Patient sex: M
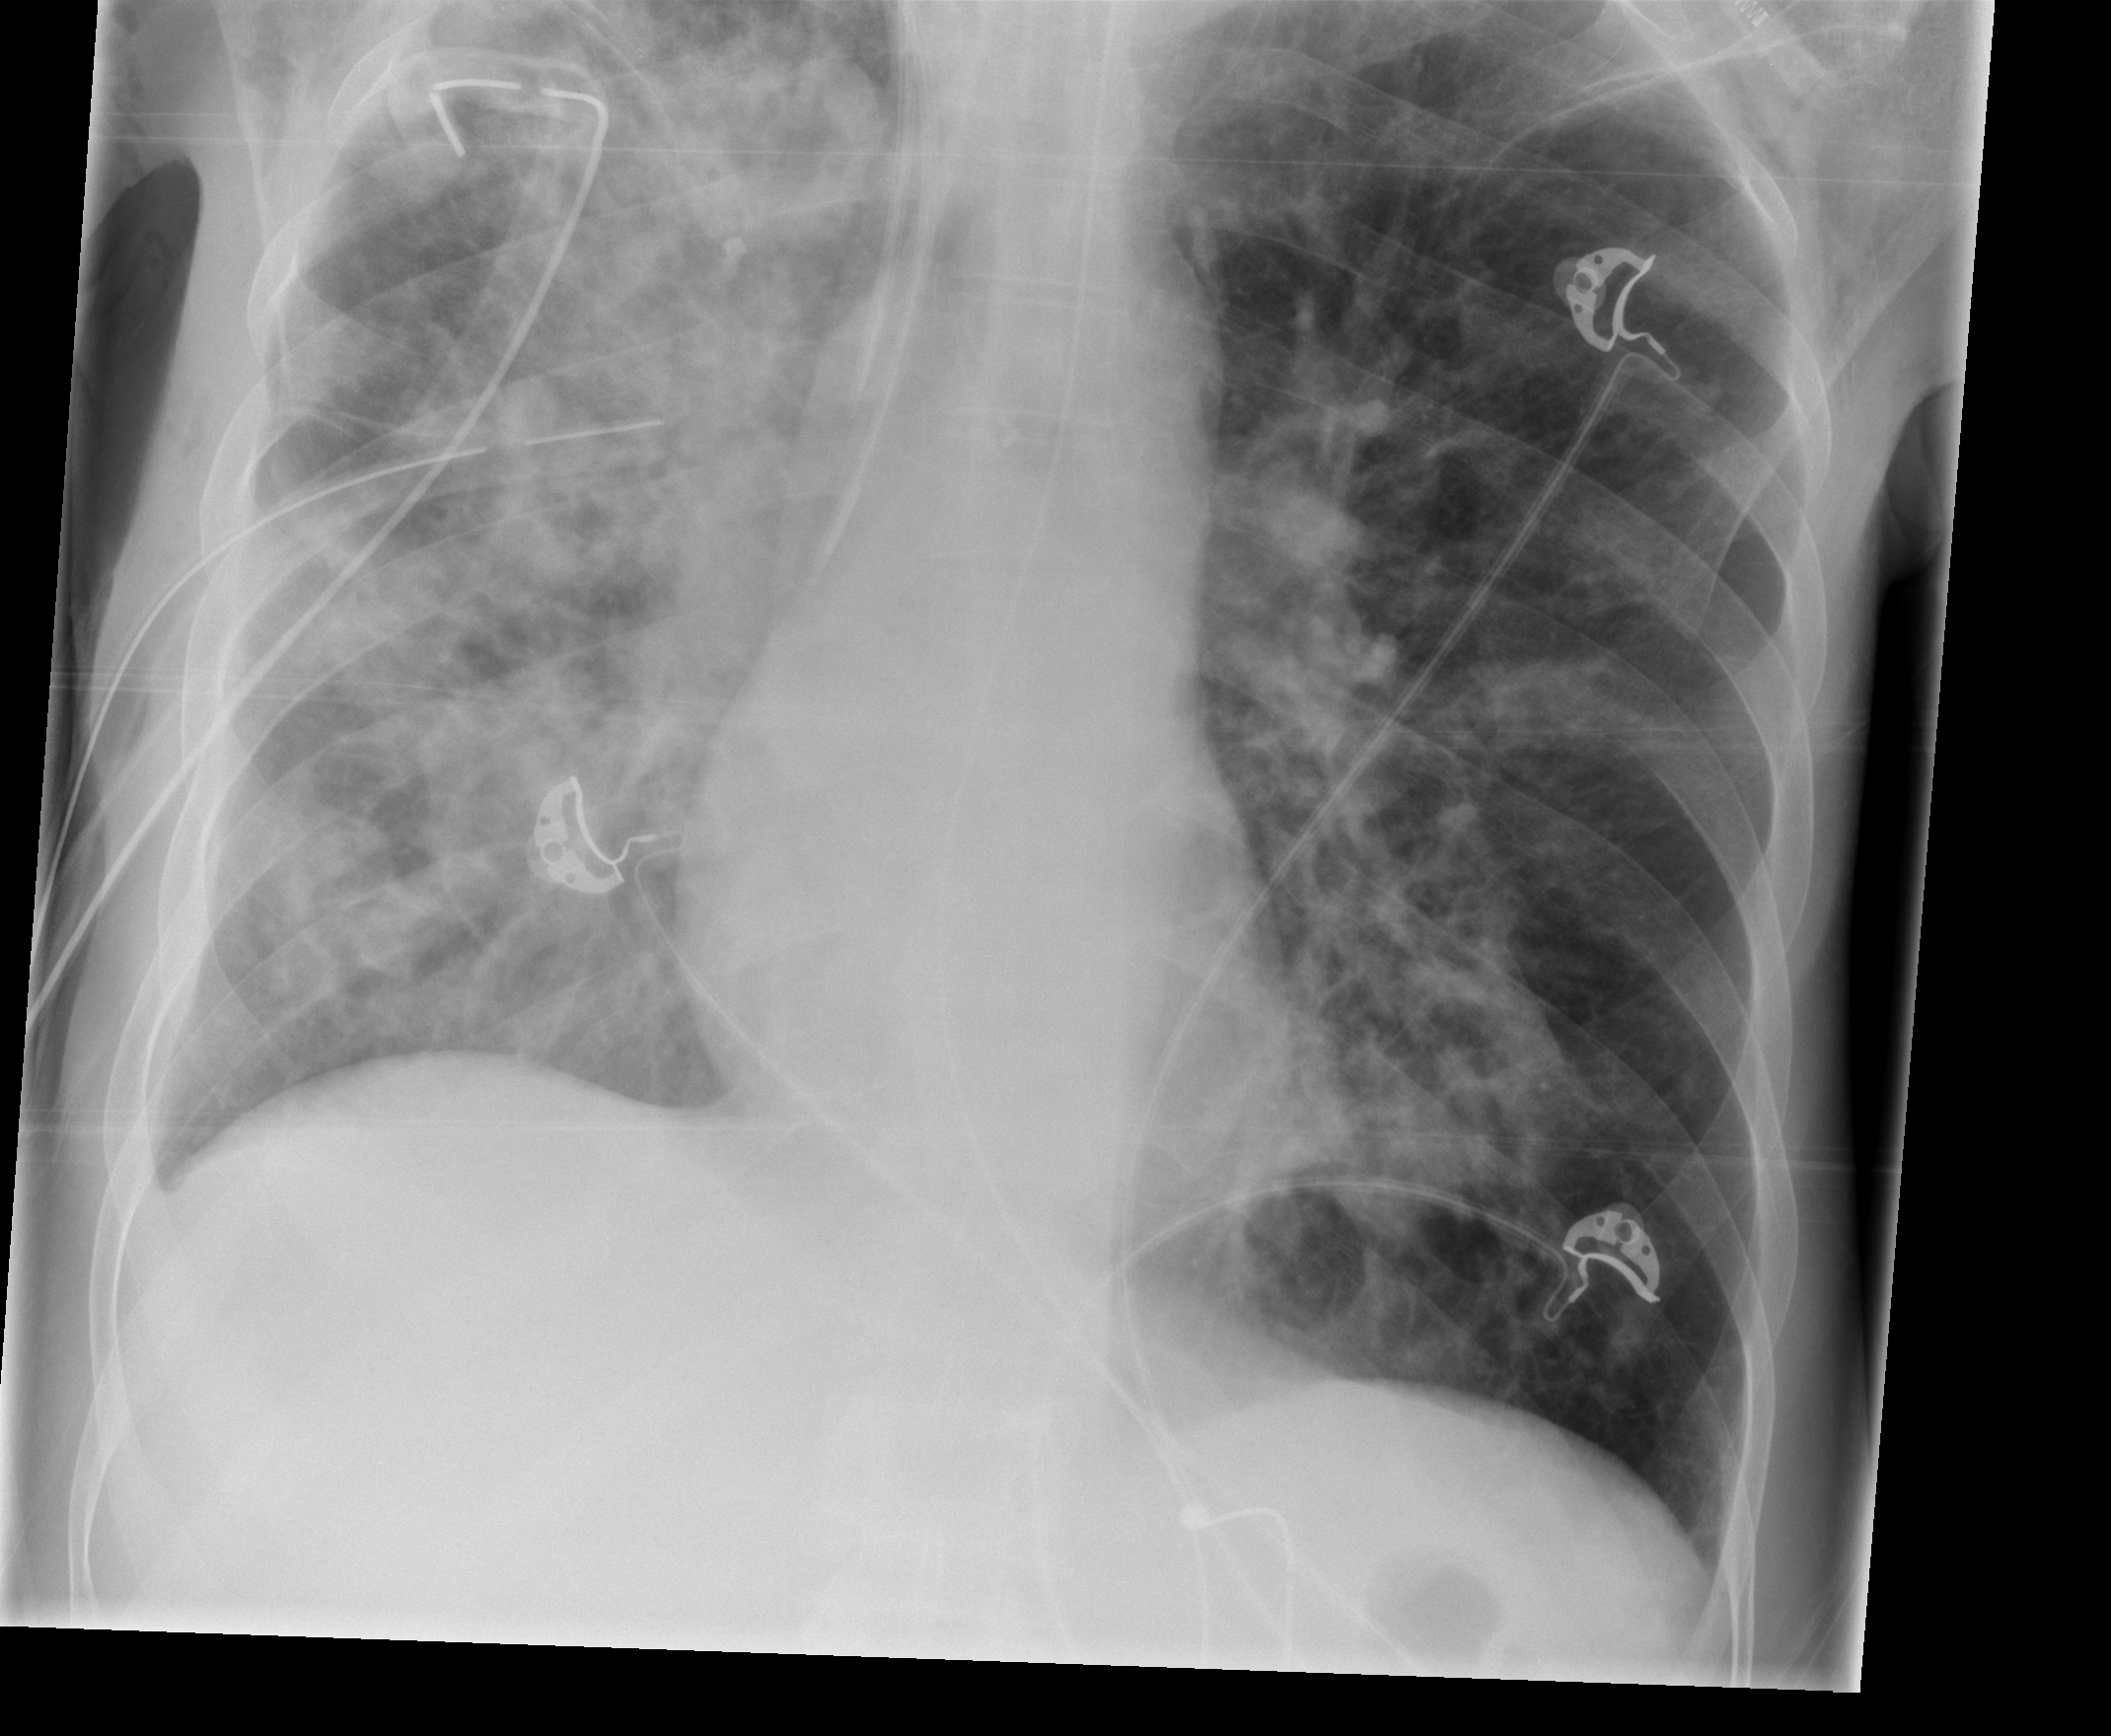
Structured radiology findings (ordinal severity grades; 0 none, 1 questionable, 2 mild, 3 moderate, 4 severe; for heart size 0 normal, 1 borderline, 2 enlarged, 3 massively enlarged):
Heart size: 0
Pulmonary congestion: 2
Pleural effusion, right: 0
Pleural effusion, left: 0
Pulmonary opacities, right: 3
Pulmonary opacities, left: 2
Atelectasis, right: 3
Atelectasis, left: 2